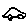
Label: car